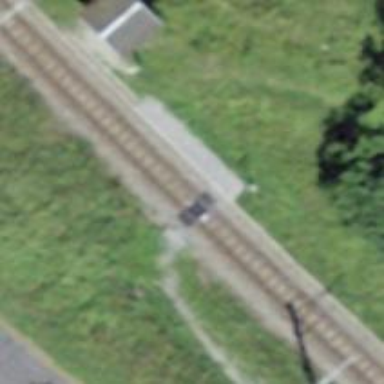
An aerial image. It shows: Railway platform.